Aerial crown-view tile of a tropical tree (Barro Colorado Island, Panama), acquired 20250217:
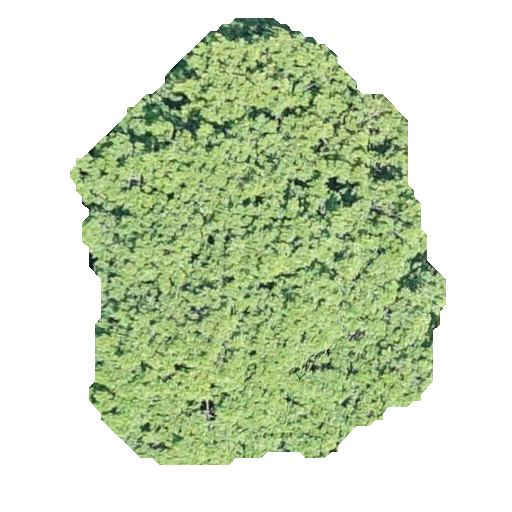
Species: Simarouba amara
GBIF accepted scientific name: Simarouba amara
Crown area: 182.533 m²